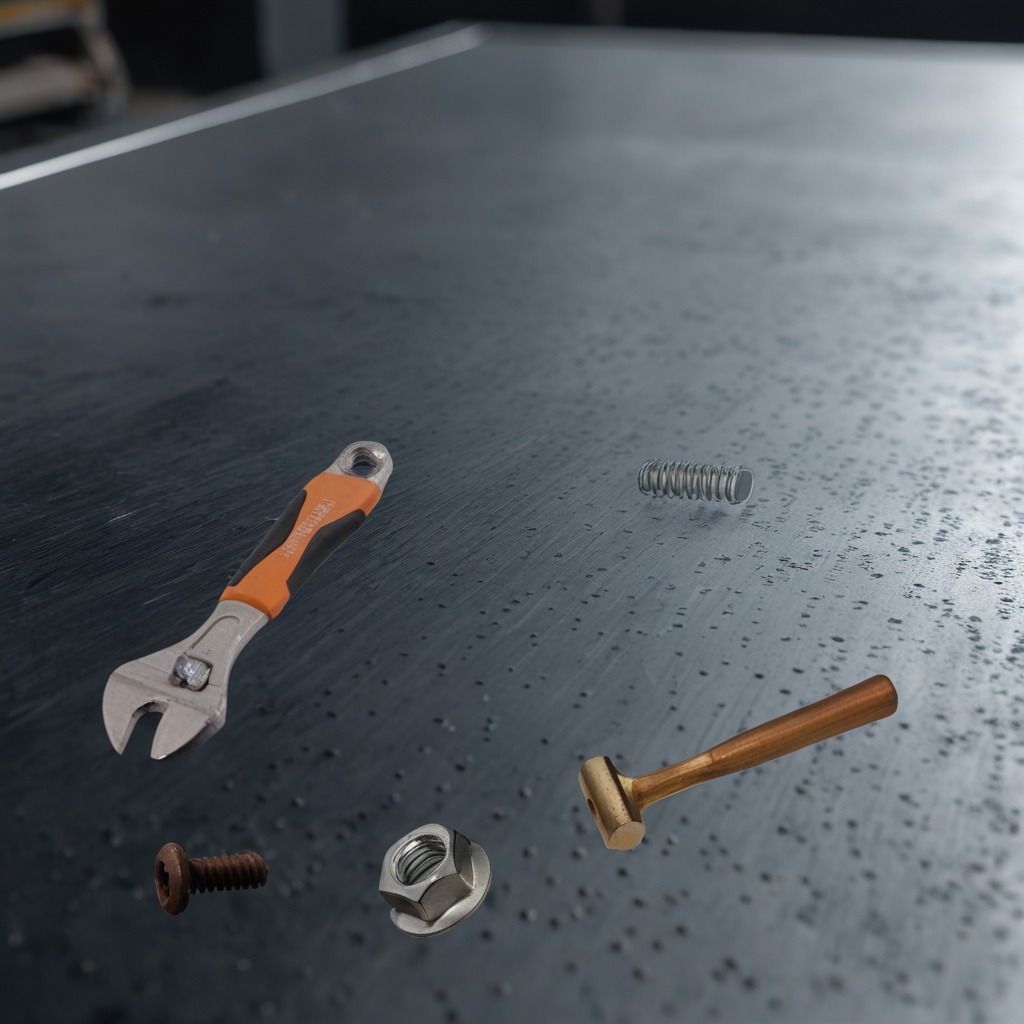
A metal machine screw, a hammer, a coiled metal spring, a metal nut, and a wrench are lying on the cold steel table.